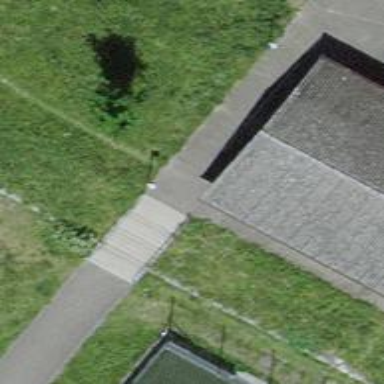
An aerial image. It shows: Set of steps made of paving stones.